Interaction volume radius: 10 \u00c5
Interaction volume height: 20 \u00c5
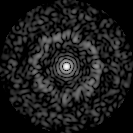
Disorder parameter: 0.8457